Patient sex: F
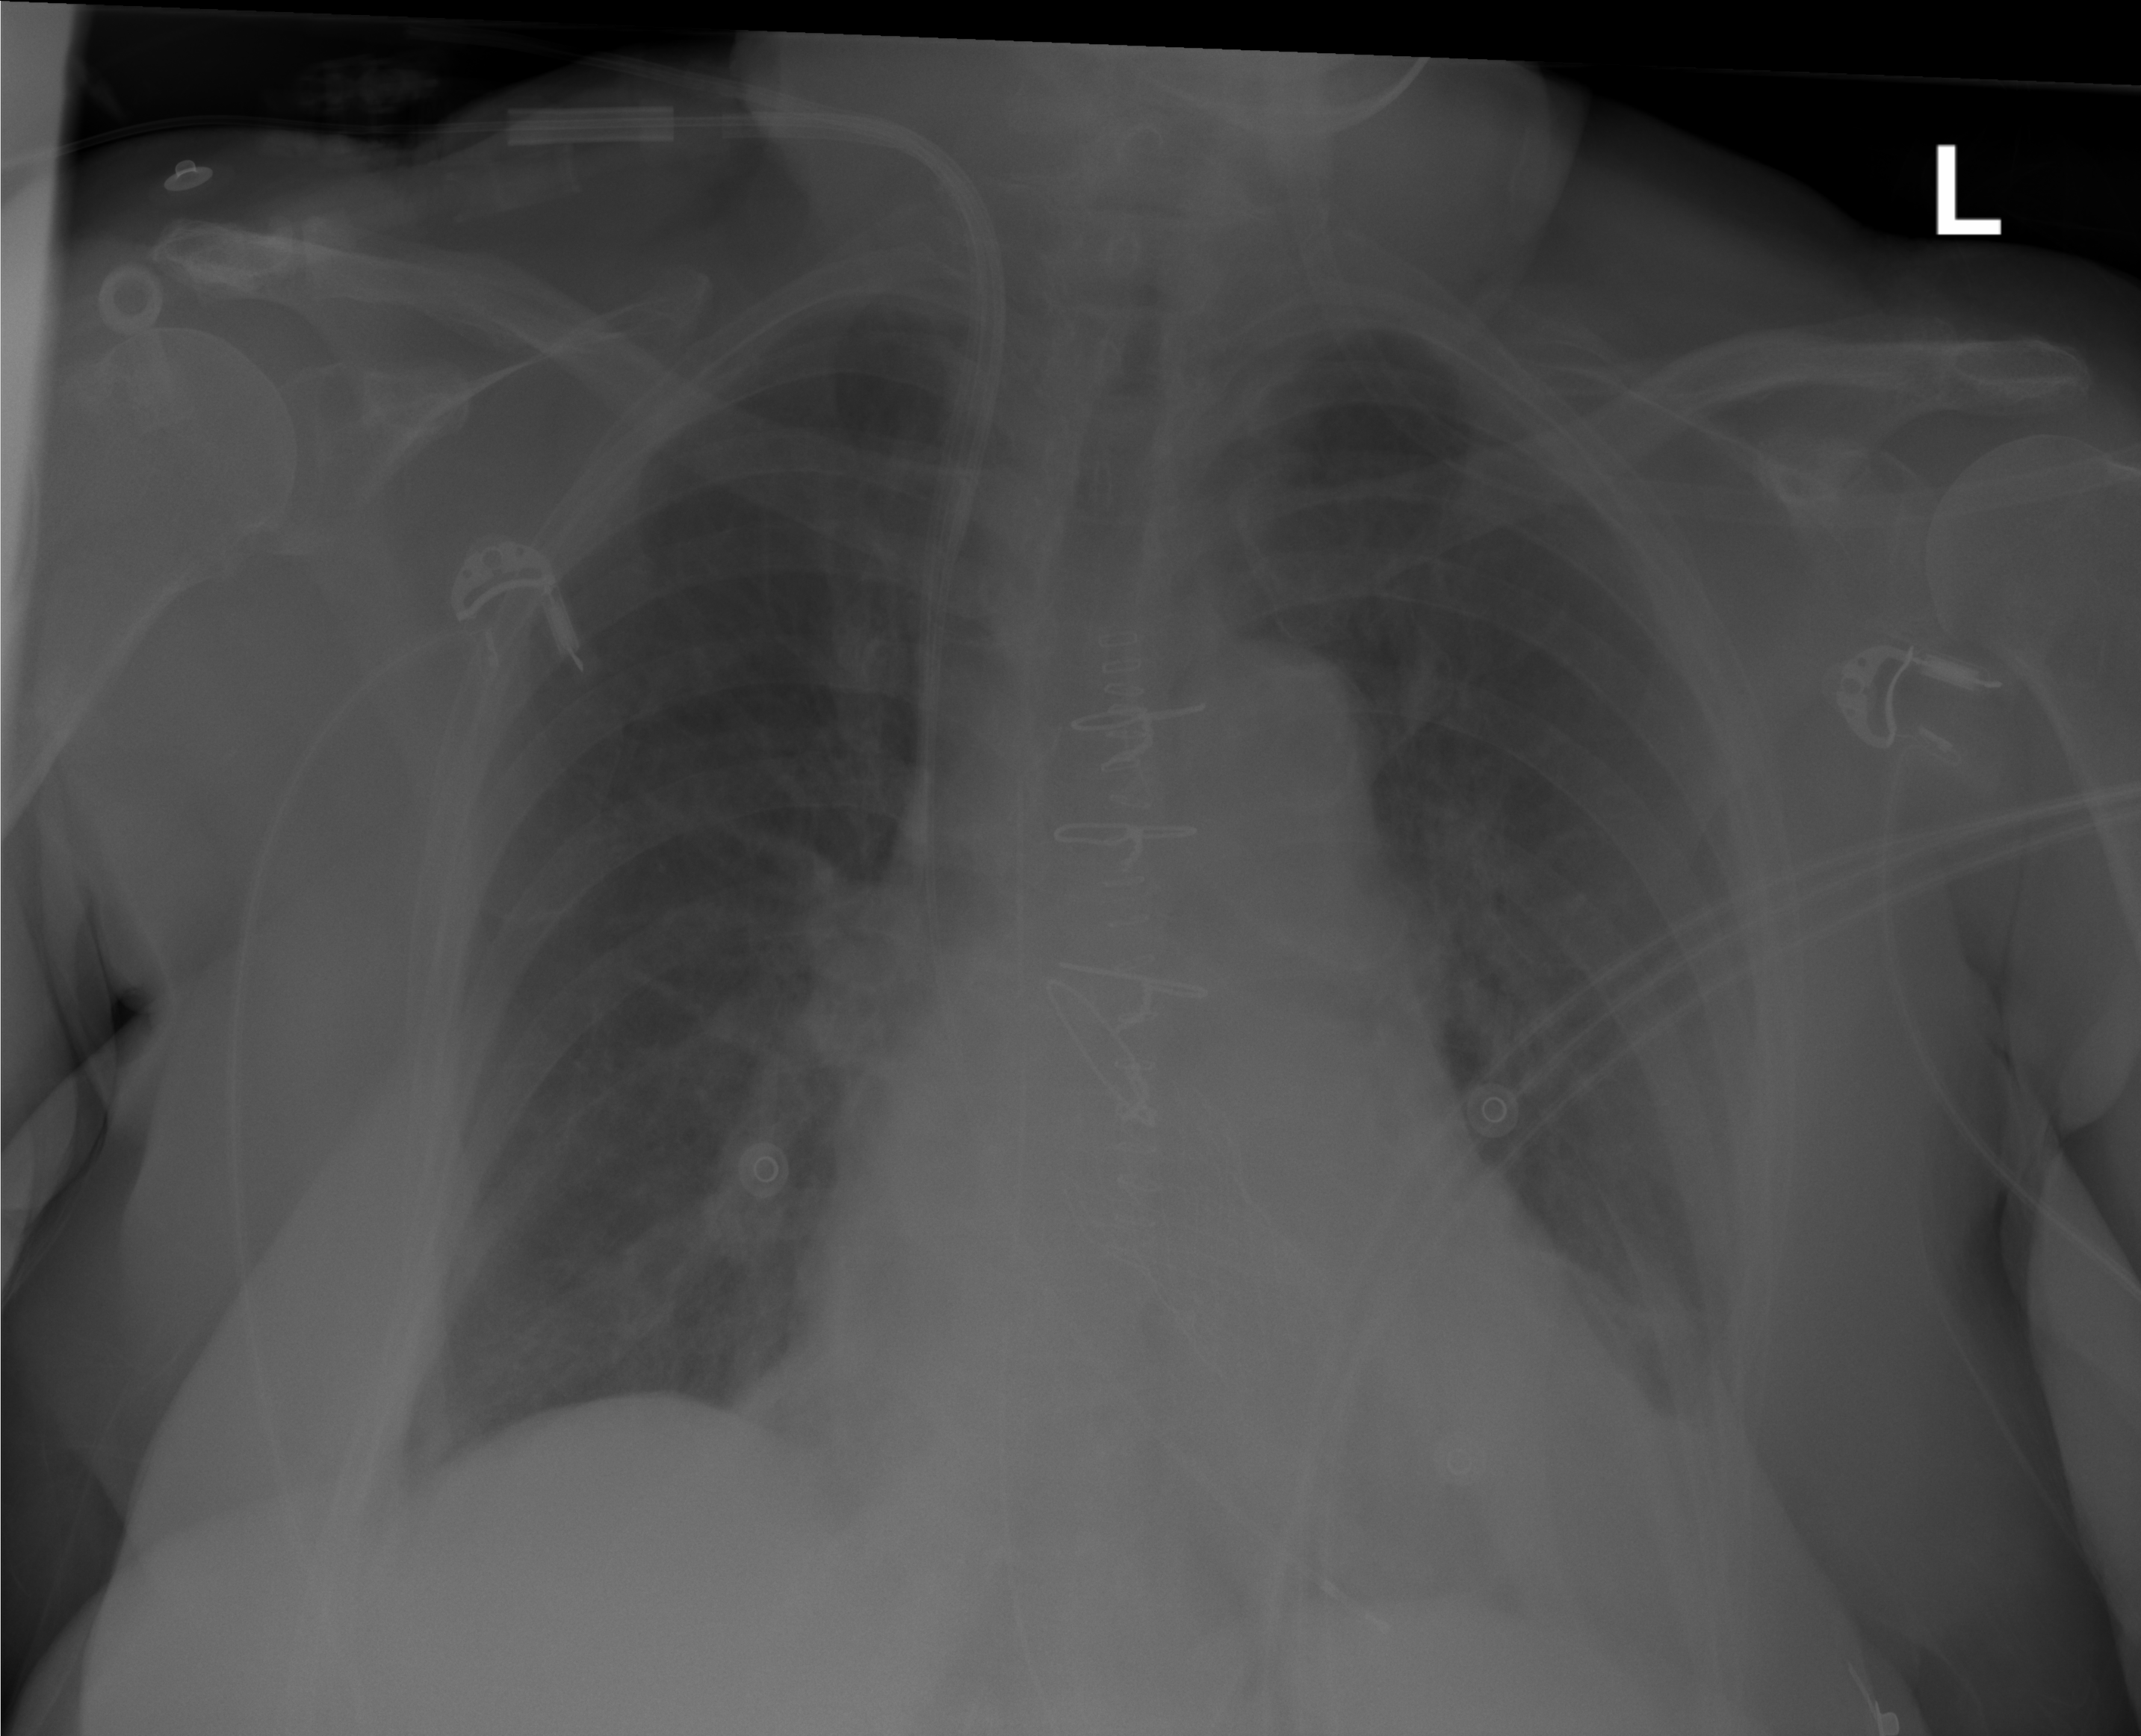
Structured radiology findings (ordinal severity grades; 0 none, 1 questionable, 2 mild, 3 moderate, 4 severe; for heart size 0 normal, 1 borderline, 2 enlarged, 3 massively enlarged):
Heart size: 2
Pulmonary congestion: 1
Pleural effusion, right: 1
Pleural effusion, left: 2
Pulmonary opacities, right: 0
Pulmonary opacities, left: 0
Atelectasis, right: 0
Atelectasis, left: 2